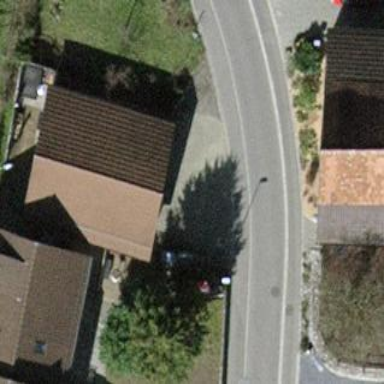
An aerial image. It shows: Group of garages.